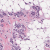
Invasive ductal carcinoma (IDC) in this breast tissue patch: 1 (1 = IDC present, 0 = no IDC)